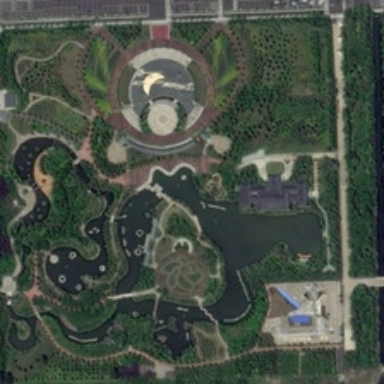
This is a square, road, a lake, trees and grassland .